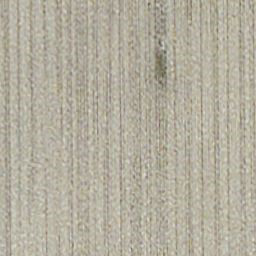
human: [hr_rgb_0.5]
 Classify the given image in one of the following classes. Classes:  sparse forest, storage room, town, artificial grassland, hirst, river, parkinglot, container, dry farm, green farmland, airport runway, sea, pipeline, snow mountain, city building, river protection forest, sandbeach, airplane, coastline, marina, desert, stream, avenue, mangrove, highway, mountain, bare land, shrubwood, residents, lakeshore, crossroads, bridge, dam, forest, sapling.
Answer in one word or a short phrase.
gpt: dry farm